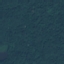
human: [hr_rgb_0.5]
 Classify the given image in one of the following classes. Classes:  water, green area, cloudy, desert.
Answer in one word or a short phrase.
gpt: green area